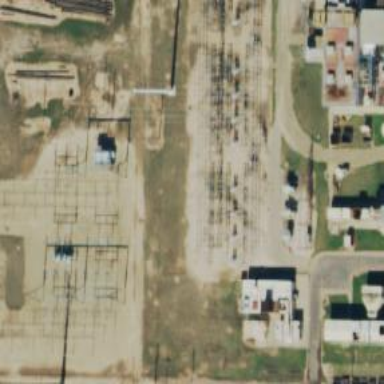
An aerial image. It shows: Switch used for power control.